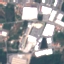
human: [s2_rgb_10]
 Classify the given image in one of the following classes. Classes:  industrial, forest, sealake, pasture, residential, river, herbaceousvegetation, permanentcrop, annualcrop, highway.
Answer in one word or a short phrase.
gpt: Industrial